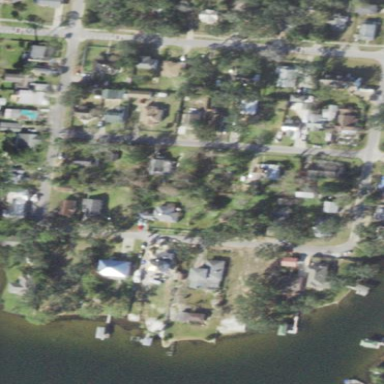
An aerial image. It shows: This residential area consists of single-family homes.